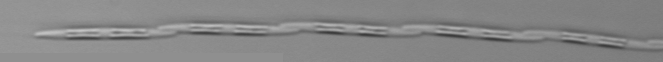
Label: Pseudo-nitzschia